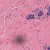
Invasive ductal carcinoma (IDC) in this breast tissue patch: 0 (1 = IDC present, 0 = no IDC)